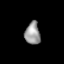
Tissue: lung
Cell type: Epithelial cells
Senescence score: 0.174
Nuclear area (px): 335
Mean DAPI intensity: 152.185